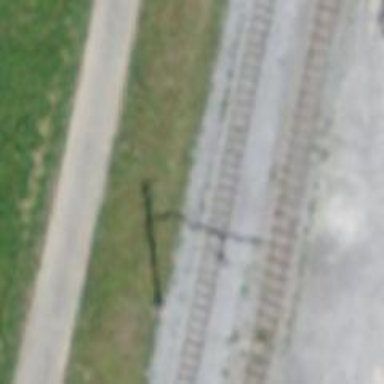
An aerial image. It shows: Narrow-gauge railway track electrified by contact line.